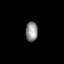
Tissue: skin
Cell type: Others
Senescence score: 0.8123
Nuclear area (px): 234
Mean DAPI intensity: 142.017